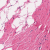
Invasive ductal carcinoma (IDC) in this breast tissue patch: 0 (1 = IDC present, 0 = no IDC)